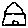
Label: house